Breast ultrasound image
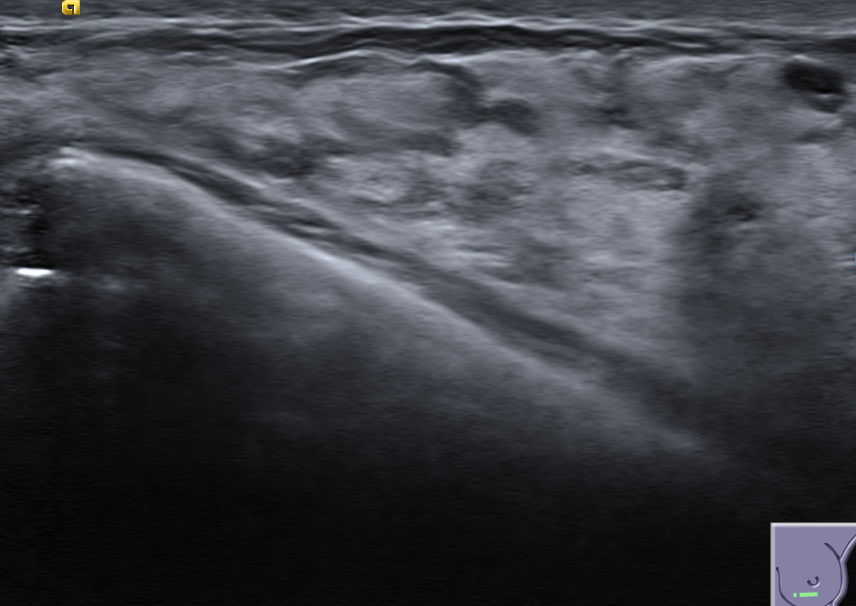
Diagnosis: normal